Interaction volume radius: 5 \u00c5
Interaction volume height: 40 \u00c5
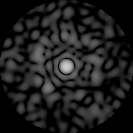
Disorder parameter: 0.8481